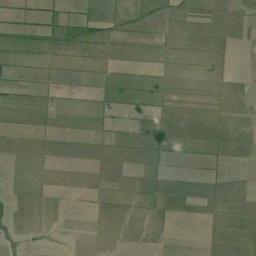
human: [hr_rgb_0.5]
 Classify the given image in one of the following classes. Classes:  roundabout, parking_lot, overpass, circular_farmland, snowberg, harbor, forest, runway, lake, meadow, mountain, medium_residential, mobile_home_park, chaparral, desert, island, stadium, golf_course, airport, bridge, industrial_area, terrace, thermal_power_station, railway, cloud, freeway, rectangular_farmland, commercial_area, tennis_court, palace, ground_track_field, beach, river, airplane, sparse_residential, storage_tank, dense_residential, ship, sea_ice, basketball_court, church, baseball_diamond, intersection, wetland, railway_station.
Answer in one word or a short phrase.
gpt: rectangular_farmland